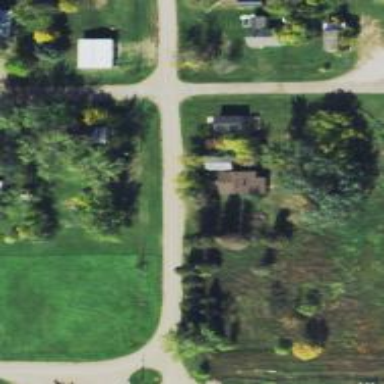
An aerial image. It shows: Residential road.